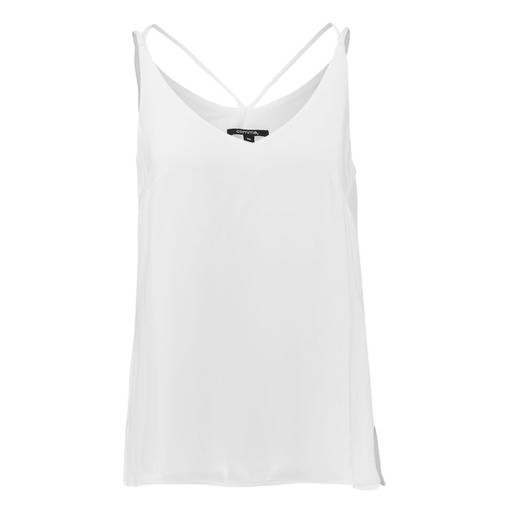
white curved hem tank top, white ellie swing cami, white polly plains tank top, white background